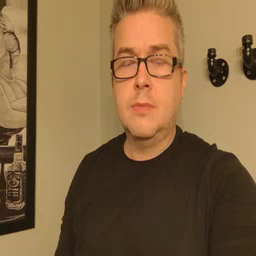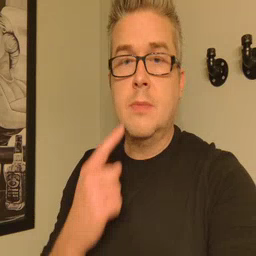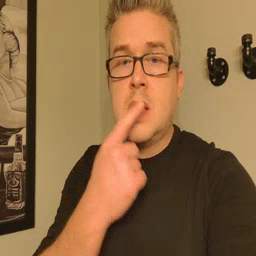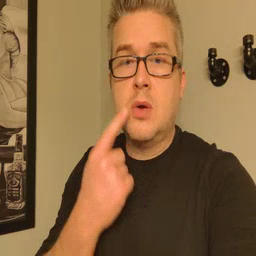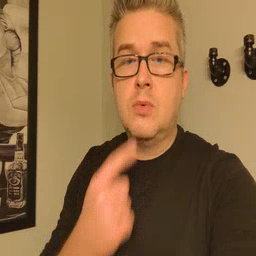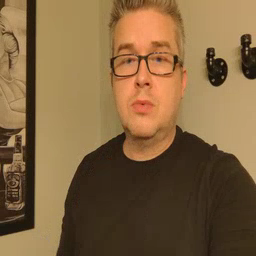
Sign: mouth